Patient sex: F
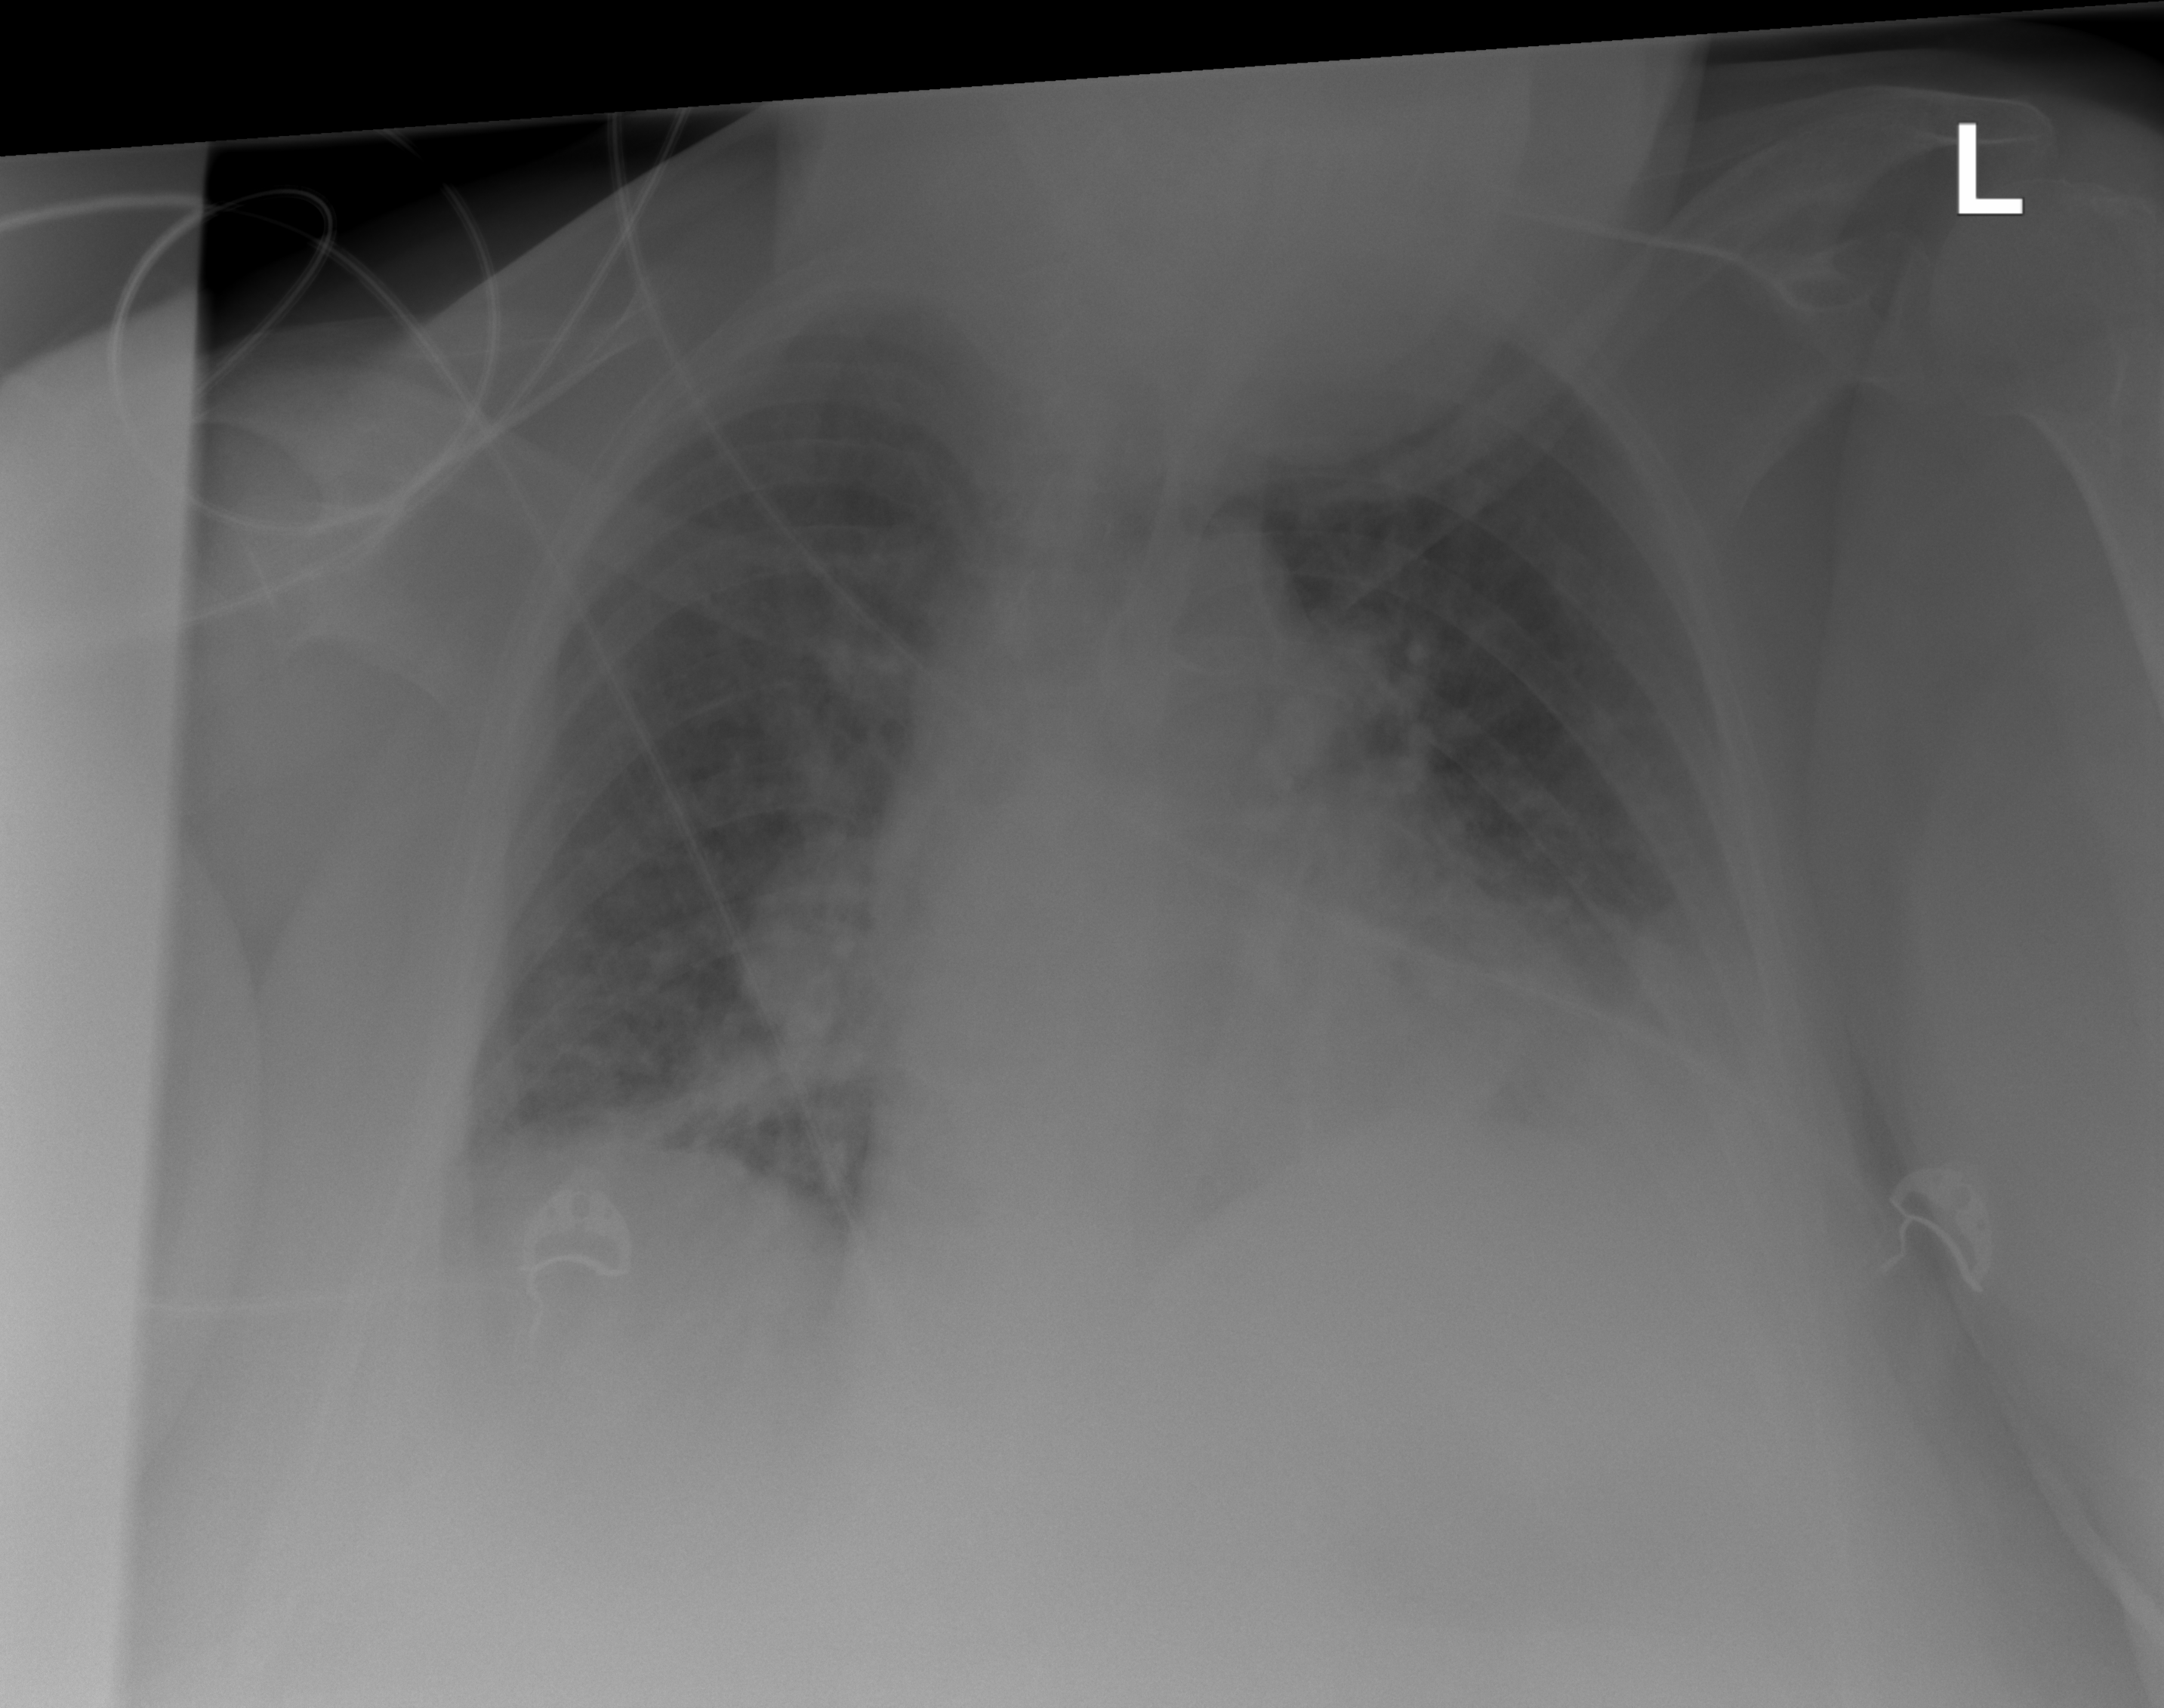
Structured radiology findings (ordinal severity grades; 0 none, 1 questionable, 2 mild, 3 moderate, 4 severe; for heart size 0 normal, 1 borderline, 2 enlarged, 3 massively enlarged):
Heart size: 2
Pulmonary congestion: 2
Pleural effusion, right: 2
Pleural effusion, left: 2
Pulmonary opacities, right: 3
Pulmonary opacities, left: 2
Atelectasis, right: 2
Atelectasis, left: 2